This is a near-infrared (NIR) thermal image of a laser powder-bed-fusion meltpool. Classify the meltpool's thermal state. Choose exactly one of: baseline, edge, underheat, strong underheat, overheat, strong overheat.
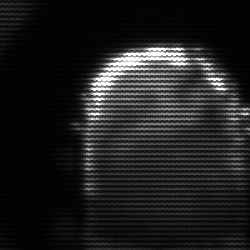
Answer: baseline